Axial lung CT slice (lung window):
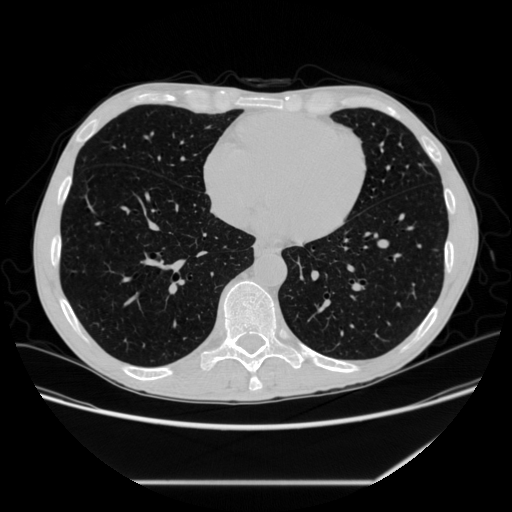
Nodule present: no